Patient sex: M
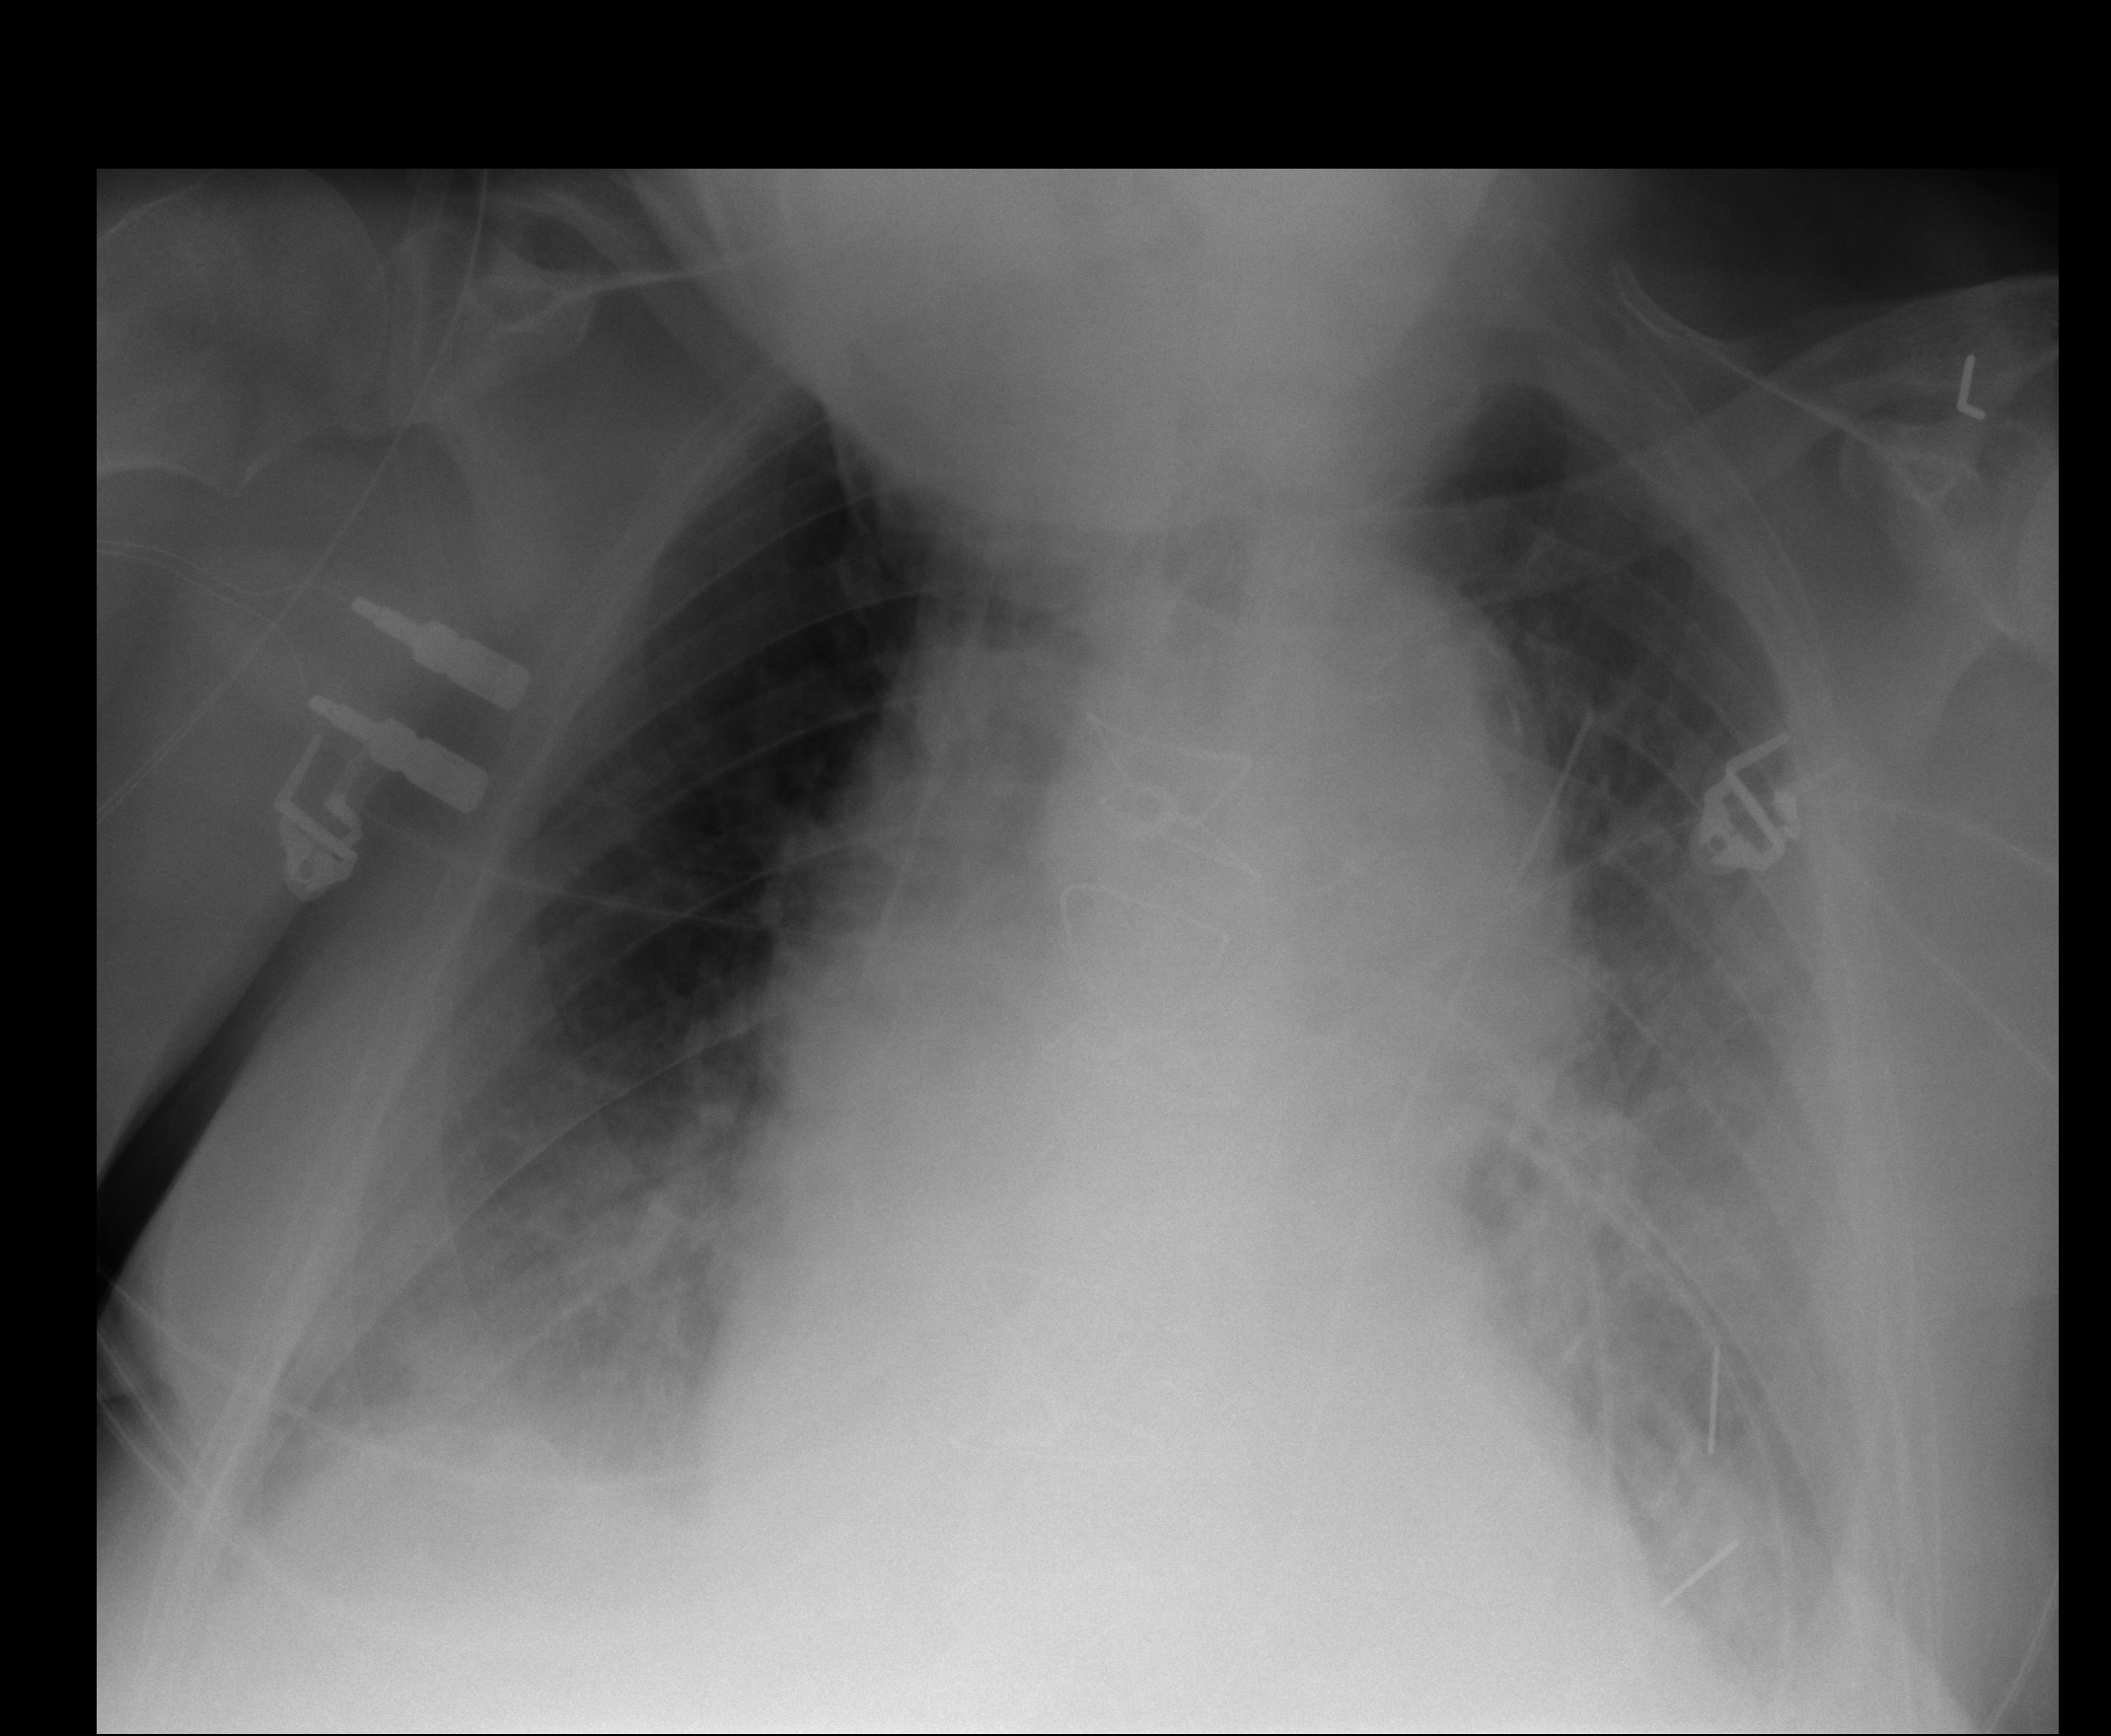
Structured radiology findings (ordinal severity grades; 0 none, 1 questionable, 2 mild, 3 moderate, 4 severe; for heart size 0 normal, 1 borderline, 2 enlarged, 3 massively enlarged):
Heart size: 2
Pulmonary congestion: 2
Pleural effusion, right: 1
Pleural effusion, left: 2
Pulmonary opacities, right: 0
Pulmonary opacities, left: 0
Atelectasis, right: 3
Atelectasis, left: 3